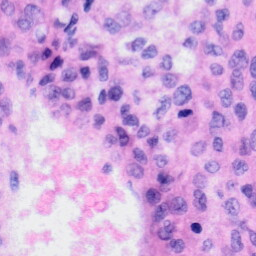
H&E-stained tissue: Liver